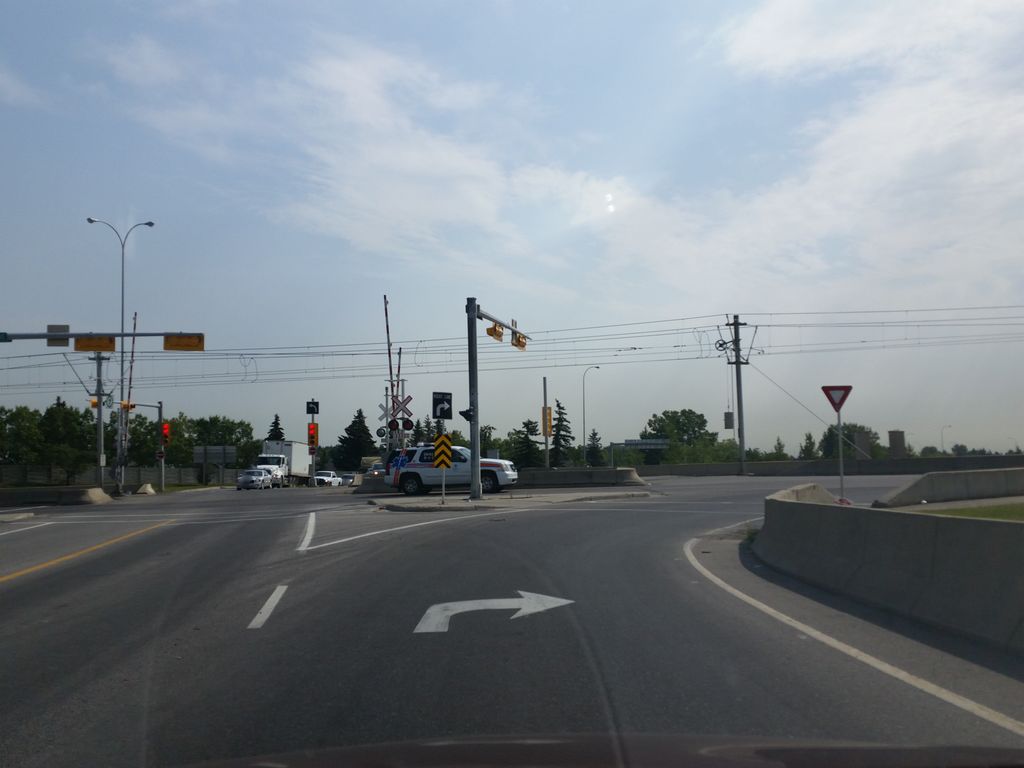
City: calgary